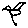
Label: bird